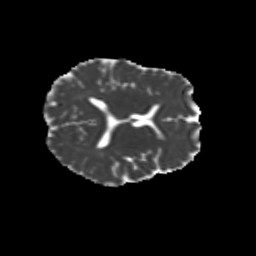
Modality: MD
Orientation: axial
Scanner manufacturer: siemens
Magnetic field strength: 3 T
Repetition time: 9.2 s
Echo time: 0.084 s